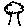
Label: tree